Field crop: tomato
Growth stage: 1
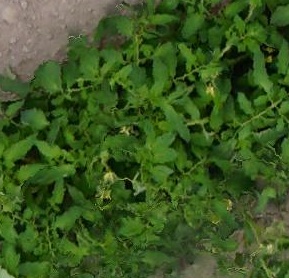
Species: tomato